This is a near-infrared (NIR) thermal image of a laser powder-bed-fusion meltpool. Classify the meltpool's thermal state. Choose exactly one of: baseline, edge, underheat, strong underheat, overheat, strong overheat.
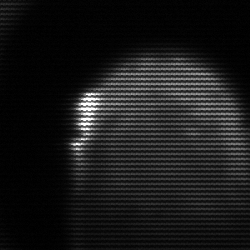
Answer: edge